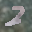
Label: 2